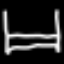
Label: bed